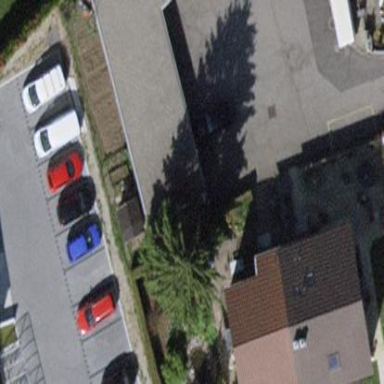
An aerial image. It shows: Semidetached house with tile roof.